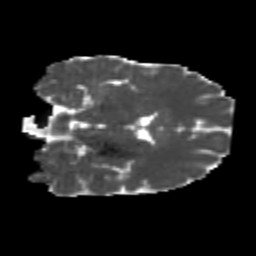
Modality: MD
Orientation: coronal
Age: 20
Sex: male
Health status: healthy
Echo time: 0.074 s